Question: Hi there I am building a web page that shows data from database. Like this:

Why the result does not shown? Best,
'''
@model Orchard.Staff.Models.StaffPart
<fieldset>
<legend>Map Fields</legend>
<div class="editor-label">
@Html.LabelFor(model => model.StaffID)
</div>
<div class="editor-field">
@Html.DisplayFor(model => model.StaffID)
@Html.ValidationMessageFor(model => model.StaffID)
</div>
<div class="editor-label">
@Html.LabelFor(model => model.CName)
</div>
<div class="editor-field">
@Html.DisplayFor(model => model.CName)
@Html.ValidationMessageFor(model => model.CName)
</div>
<div class="editor-label">
@Html.LabelFor(model => model.EName)
</div>
<div class="editor-field">
@Html.DisplayFor(model => model.EName)
@Html.ValidationMessageFor(model => model.EName)
</div>
'''
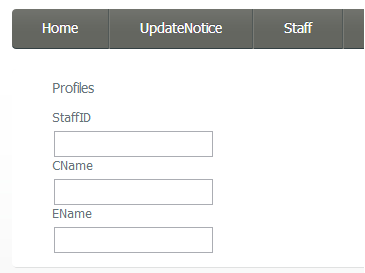
Answer: Try using
'''
@Html.TextBoxFor(model => model.EName)
'''
instead of,
'''
@Html.DisplayFor(model => model.EName)
'''
if that doesn't work, make sure you model is being populated correctly before it's sent to the view